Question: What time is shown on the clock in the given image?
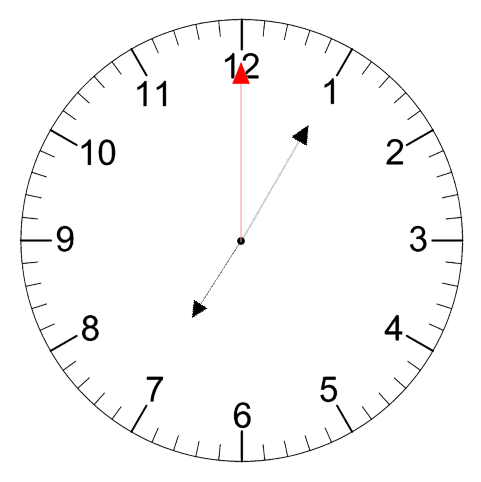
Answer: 07:05:00